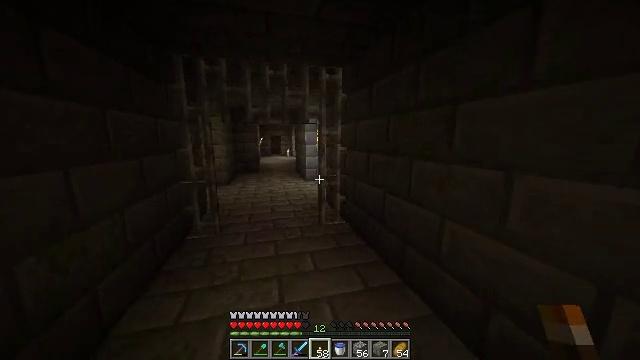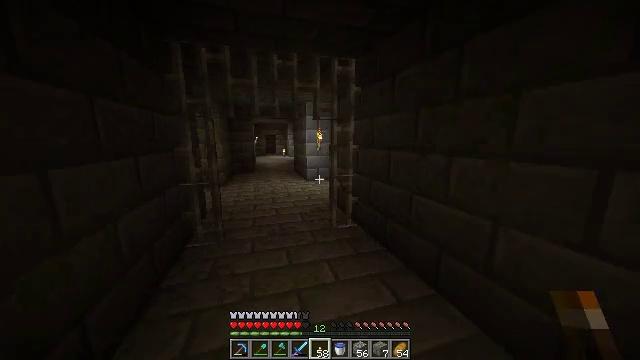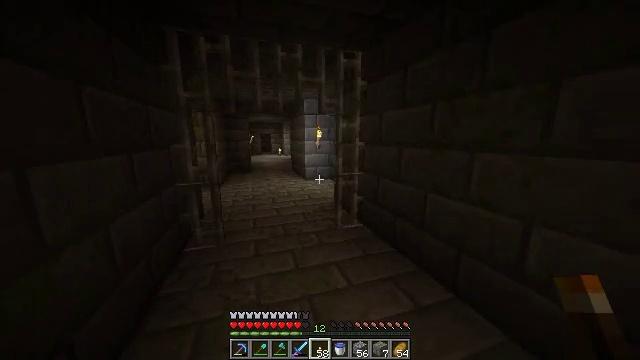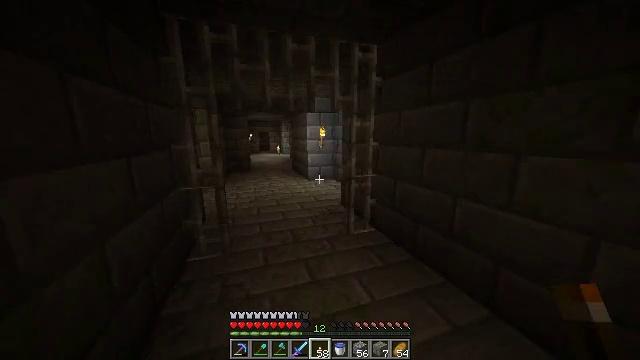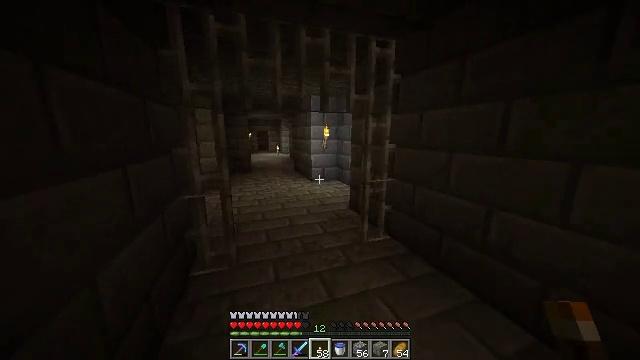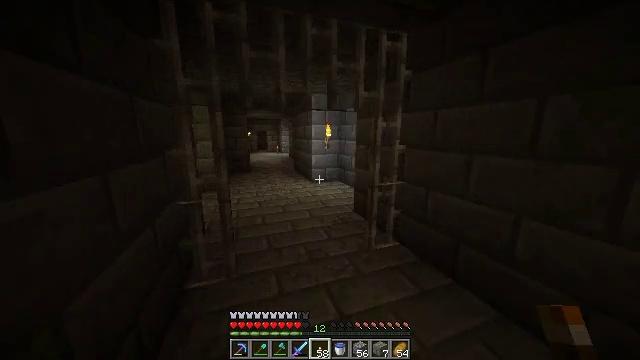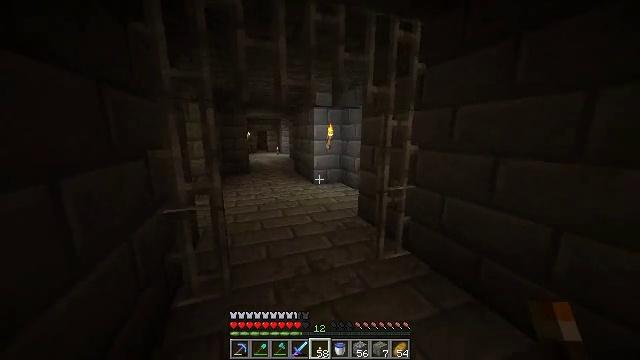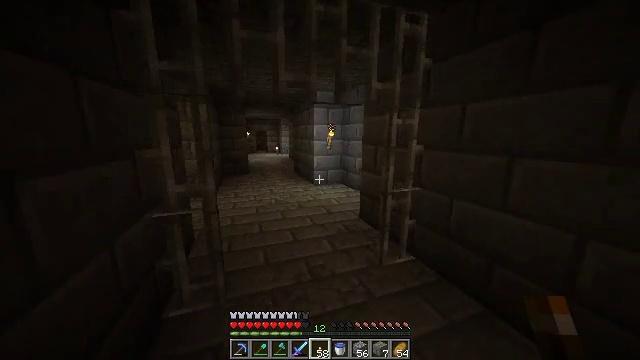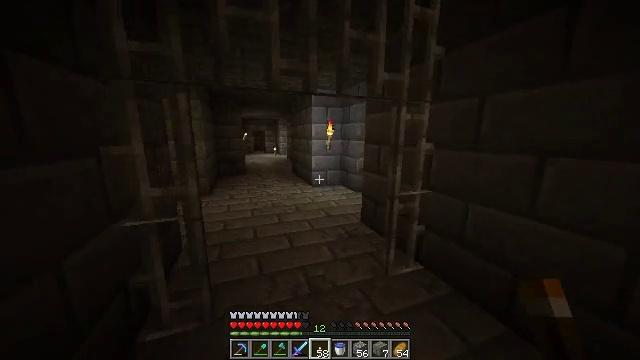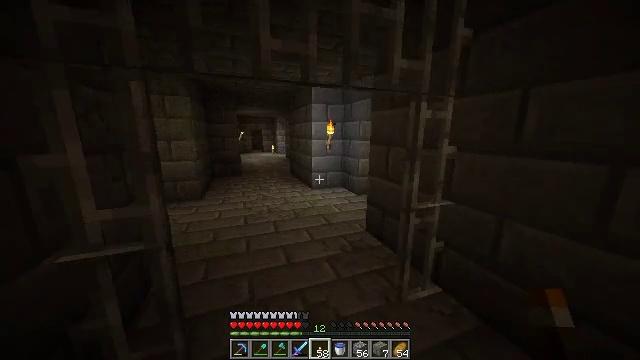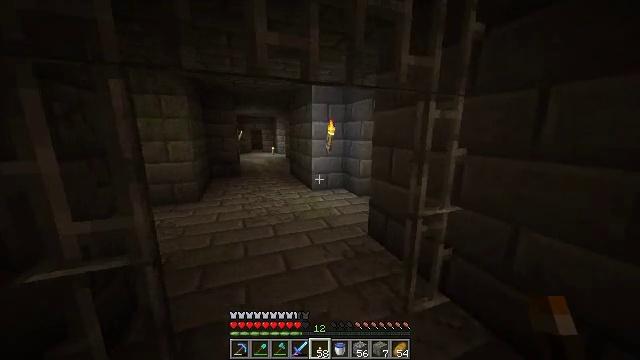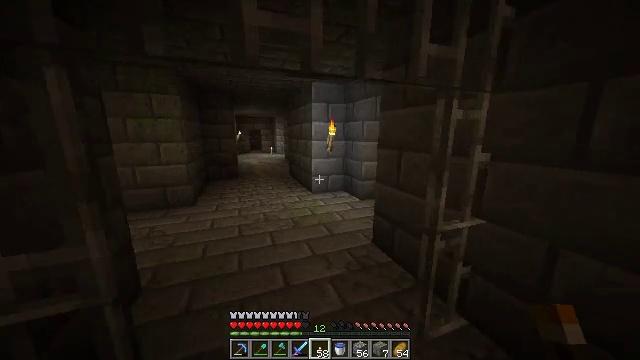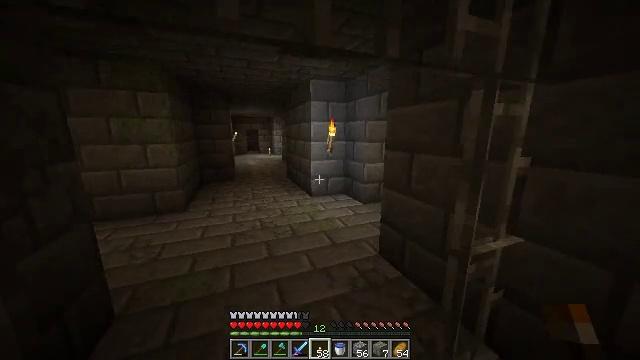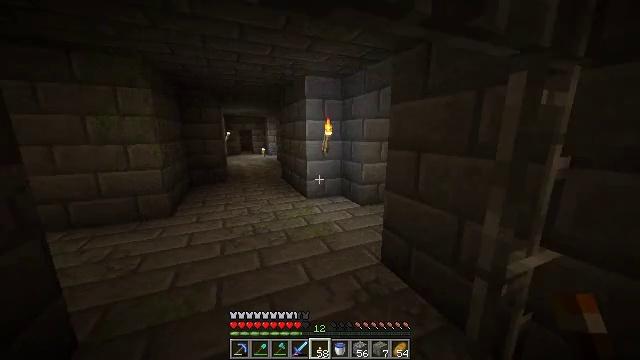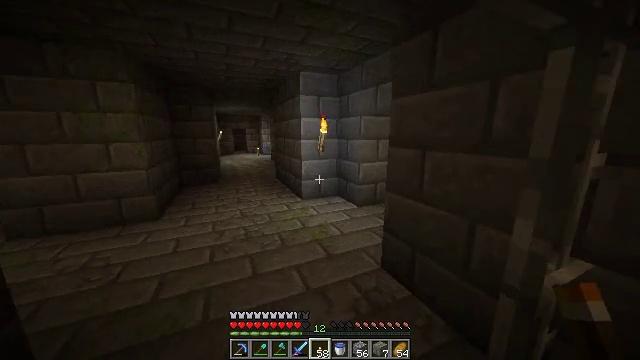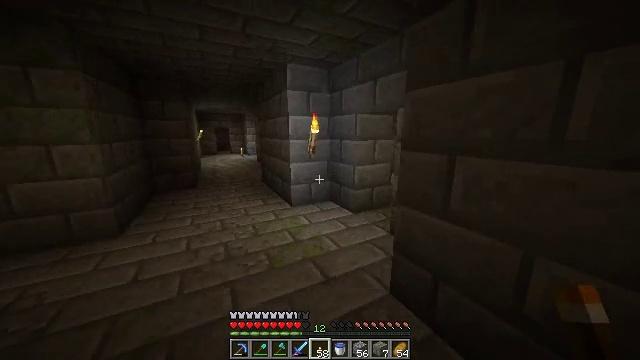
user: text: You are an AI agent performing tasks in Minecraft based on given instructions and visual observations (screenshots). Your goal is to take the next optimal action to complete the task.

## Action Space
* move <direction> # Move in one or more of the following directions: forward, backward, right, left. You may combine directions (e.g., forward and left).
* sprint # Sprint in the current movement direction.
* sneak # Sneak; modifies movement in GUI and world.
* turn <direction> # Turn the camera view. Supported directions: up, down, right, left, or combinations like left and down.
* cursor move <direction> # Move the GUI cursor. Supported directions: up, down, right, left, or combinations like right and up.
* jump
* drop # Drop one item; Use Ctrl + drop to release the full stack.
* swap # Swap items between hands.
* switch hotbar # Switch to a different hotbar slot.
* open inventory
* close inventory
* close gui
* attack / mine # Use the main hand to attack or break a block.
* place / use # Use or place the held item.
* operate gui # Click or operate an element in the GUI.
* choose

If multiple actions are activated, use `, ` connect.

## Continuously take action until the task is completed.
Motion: motion action
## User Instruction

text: Mine the iron door to remove it.
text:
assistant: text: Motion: move forward and move left, sprint, turn right
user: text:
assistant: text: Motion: move forward and move left, sprint, turn right
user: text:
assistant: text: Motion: move forward and move left, sprint
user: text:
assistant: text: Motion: move forward and move left, sprint
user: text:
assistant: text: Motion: move forward, sprint
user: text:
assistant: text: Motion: move forward, sprint
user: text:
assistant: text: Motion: move forward, sprint
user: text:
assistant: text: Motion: move forward, sprint
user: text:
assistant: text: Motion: move forward, sprint
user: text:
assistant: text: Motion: move forward, sprint
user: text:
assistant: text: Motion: move forward, sprint
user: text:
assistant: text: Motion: move forward, sprint
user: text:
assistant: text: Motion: move forward, sprint, turn right
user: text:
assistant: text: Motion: move forward, sprint, turn right
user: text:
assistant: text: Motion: move forward and move left, sprint, turn right
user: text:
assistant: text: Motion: move forward and move left, sprint, turn right
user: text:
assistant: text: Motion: move forward and move left, sprint, turn right
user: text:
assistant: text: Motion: move forward and move left, sprint, turn right
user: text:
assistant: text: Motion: move forward and move left, sprint, turn right
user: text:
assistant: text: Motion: move forward and move left, sprint, turn right
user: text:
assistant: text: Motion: move forward and move left, sprint, turn right
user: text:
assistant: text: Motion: move forward and move left, sprint, turn right
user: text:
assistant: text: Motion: move forward and move left, sprint, turn right
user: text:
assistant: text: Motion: move forward and move left, sprint, turn right
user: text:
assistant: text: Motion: move forward and move left, sprint, turn right
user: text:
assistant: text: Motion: move forward, sprint, turn right and down
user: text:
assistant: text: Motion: move forward, sprint, turn right and down
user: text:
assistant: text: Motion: move forward, sprint, turn right
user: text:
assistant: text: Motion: move forward, sprint, turn right
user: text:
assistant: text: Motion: move forward, sprint, turn right